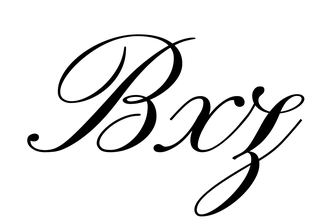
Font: PinyonScript-Regular